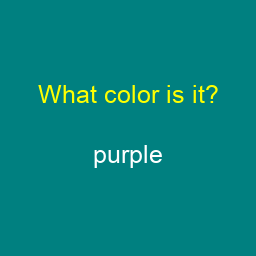
Color: white
Color name shown: purple
Background color: teal
Question text color: yellow